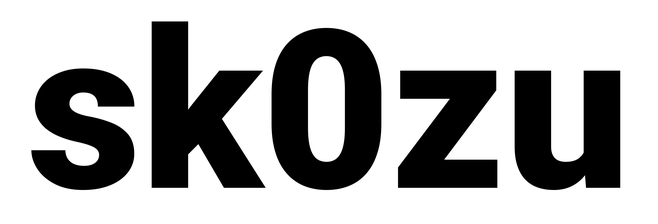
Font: Roboto_Black